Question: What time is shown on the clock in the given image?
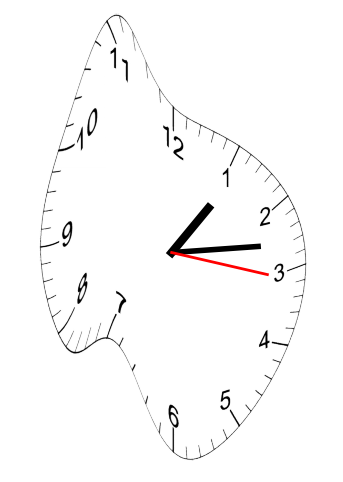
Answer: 01:13:16